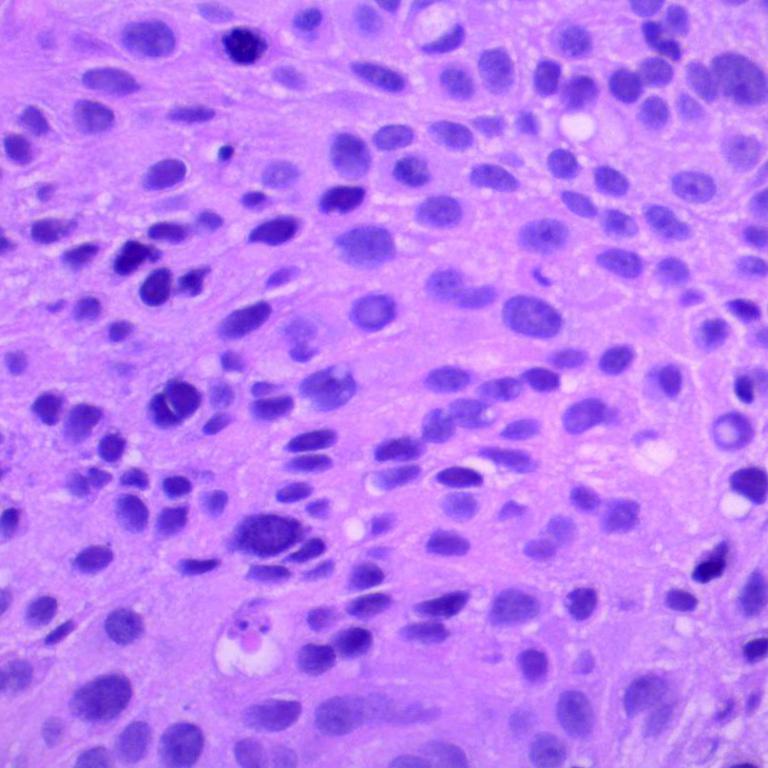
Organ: lung
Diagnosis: squamous carcinomas